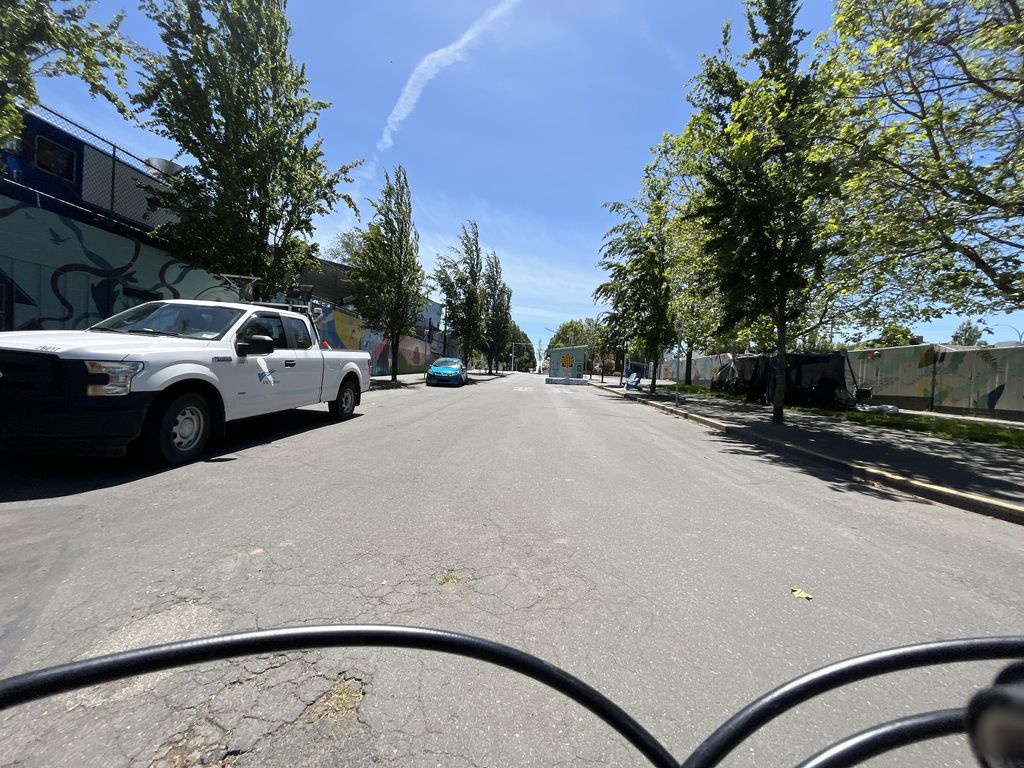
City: victoria